Interaction volume radius: 10 \u00c5
Interaction volume height: 10 \u00c5
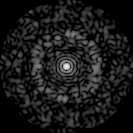
Disorder parameter: 0.8575